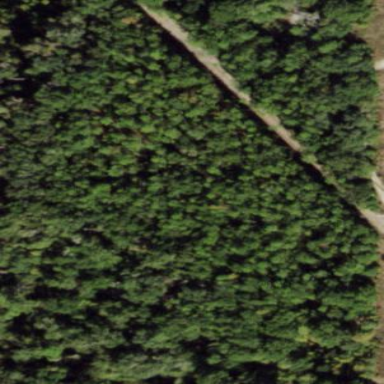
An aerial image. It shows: Forest area predominantly covered with needle-leaved trees.